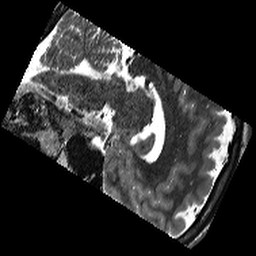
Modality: T2w
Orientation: sagittal
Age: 21
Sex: male
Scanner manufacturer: siemens
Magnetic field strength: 3 T
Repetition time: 13.15 s
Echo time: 0.082 s